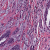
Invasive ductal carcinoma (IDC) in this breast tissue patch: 1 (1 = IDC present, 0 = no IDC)